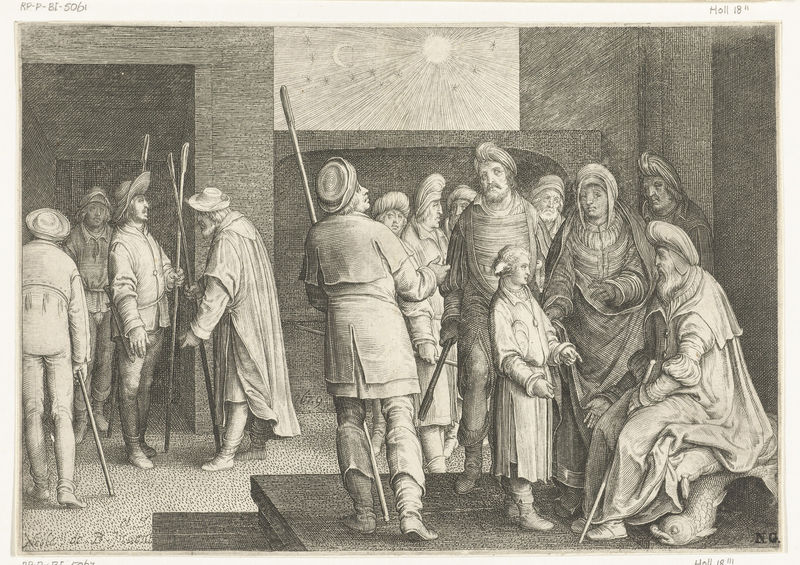
Titel: Jozef legt aan Jakob zijn tweede droom uit
Künstler: Nicolaes de Bruyn
Standort: Amsterdam
Institution: Rijksmuseum
Schlagwörter: himmel, mann, weiß, menschen, sitzen, fenster, frau, grau, hut, hüte, licht, männer, rücken, schwarz, zeichnung, blick, gebäude, versammlung, bärte, gericht, stehen, gelehrte, innenraum, sonne, händler, mutter, stock, rückenansicht, schrift, ecke, perspektive, unterhaltung, grafik, empore, sepia, podest, junge, warten, tor, mond, durchblick, stern, sterne, radierung, stich, bleistift, stiefel, fisch, stäbe, turban, biblisch, gesellig, proportionen, christ, stöcker